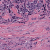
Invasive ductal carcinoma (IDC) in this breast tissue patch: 1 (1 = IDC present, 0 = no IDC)